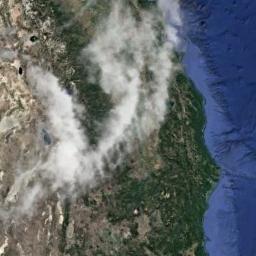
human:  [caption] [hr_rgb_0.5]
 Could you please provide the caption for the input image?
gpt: The white cloud is above green land and blue sea .

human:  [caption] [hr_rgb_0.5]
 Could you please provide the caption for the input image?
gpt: The cumulus clouds are located above the sea and the land covered by some vegetation .

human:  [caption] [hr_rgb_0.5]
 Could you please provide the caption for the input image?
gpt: There is a little thin cloud above the farmland .

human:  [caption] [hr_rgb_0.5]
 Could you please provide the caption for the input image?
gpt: White clouds on land and blue sea .

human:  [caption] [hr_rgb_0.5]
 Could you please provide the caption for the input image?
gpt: There are gauzy clouds over a sea shore .